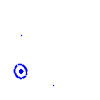
Particle: pion